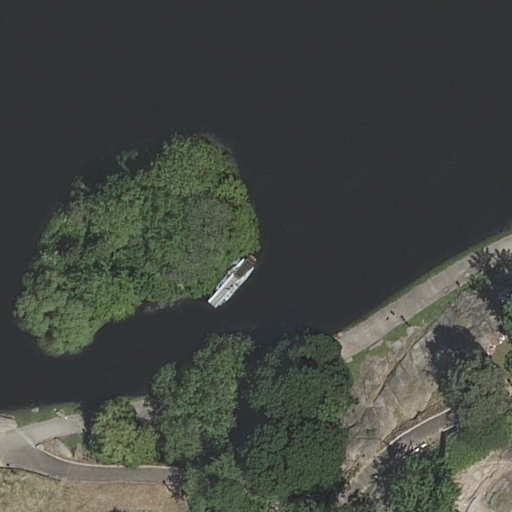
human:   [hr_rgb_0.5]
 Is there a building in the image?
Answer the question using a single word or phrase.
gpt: no

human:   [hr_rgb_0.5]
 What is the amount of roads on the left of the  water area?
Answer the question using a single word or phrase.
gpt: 0

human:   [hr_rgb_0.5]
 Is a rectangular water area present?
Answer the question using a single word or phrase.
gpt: no

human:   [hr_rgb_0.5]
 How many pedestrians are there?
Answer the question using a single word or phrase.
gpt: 1

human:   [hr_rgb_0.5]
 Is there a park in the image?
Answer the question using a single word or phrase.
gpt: yes

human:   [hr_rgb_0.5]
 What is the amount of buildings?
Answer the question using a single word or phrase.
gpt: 0

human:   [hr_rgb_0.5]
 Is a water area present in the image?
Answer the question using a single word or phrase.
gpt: yes

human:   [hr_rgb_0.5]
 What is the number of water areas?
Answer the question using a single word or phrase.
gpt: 1

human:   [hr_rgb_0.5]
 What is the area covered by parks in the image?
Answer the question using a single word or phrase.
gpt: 10633m2

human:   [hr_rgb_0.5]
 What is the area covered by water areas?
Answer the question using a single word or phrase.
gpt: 5918m2

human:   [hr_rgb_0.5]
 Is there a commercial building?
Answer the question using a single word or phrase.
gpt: no

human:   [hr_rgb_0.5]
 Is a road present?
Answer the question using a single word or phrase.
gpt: yes

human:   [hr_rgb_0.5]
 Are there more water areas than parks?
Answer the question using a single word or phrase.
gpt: no

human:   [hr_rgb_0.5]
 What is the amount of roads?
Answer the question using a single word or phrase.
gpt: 3

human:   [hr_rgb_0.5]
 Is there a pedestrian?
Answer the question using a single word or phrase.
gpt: yes

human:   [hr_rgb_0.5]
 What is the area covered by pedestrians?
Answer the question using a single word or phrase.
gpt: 83m2

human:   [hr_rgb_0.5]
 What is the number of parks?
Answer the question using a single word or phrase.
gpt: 1

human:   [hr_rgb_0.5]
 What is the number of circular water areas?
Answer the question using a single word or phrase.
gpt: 0

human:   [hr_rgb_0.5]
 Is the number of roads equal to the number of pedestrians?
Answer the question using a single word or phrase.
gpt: no

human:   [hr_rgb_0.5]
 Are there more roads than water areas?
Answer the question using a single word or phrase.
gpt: yes

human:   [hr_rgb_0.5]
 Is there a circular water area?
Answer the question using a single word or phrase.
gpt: no

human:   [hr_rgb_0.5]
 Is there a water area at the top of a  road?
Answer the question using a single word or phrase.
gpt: yes

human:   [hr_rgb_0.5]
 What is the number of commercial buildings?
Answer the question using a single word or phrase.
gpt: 0

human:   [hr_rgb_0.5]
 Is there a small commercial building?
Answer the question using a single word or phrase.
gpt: no

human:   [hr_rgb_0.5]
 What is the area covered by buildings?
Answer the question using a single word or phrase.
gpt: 0m2

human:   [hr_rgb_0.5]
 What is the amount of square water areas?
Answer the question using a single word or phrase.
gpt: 0

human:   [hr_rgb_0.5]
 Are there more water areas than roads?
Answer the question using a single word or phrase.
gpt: no

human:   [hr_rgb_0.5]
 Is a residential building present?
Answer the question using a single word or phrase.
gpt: no

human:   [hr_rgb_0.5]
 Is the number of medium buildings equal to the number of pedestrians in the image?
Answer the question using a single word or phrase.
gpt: no

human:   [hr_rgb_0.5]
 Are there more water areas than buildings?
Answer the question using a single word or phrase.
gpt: yes

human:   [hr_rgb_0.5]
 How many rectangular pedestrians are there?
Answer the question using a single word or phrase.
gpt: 0

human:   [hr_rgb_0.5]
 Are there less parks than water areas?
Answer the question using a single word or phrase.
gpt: no

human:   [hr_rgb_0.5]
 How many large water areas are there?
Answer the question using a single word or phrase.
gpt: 1

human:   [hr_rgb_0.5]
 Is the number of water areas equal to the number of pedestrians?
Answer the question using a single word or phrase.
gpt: yes

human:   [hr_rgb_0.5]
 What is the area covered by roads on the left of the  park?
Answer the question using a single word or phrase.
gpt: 0m2

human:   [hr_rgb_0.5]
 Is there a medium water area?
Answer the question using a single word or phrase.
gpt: no

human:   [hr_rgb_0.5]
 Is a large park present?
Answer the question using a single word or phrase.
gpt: yes

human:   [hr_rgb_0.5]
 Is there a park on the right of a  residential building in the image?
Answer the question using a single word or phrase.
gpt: no

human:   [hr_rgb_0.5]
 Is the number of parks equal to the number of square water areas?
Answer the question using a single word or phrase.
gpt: no

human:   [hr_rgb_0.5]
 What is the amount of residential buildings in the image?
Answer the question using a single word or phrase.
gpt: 0

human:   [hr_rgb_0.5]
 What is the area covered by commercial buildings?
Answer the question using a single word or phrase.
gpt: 0m2

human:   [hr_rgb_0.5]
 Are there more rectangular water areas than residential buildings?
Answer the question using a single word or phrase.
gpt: no

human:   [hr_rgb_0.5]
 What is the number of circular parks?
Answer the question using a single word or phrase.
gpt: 0

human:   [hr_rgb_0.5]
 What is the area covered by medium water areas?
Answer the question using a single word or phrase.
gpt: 0m2

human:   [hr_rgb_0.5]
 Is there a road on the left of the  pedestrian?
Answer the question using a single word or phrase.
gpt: yes

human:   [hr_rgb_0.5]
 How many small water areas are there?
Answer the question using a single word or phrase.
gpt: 0

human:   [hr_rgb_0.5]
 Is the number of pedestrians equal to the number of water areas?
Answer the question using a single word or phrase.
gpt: yes

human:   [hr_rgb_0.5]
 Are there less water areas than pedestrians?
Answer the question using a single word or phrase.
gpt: no

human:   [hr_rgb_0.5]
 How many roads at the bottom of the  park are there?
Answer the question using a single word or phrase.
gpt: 2

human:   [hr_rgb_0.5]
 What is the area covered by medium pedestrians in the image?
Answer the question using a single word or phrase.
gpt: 0m2

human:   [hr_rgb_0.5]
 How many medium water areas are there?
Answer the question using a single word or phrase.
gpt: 0

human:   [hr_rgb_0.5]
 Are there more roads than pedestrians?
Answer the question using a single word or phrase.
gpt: yes

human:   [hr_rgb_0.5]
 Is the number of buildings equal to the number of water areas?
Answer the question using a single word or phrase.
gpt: no

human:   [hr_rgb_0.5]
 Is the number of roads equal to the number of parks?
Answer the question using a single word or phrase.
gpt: no

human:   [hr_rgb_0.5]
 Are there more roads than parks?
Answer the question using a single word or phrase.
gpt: yes

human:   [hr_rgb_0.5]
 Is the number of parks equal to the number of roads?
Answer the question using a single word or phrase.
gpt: no

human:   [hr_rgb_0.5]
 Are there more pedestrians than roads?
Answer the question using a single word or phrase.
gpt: no

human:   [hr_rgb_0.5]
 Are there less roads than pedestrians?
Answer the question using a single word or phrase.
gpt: no

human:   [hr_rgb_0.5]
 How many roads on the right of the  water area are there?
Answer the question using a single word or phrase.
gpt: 1

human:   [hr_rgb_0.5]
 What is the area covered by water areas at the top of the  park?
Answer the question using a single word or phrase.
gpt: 0m2

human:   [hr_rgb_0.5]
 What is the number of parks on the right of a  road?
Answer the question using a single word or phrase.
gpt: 0

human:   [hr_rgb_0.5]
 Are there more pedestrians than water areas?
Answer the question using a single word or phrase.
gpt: no

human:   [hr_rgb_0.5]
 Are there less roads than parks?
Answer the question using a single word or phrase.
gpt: no

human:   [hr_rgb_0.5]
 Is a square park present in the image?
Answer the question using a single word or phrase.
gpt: no